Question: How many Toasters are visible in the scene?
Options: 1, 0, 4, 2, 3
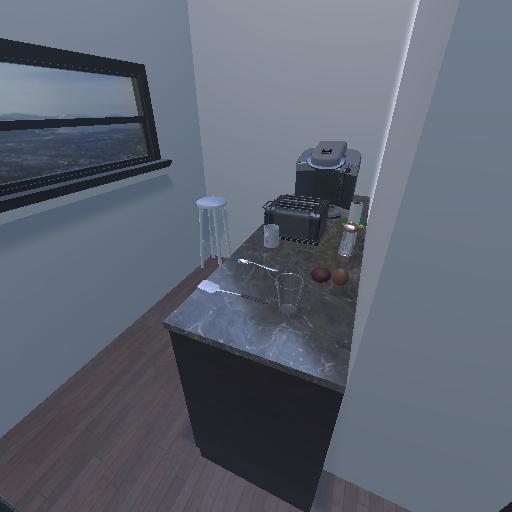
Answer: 1